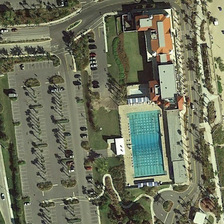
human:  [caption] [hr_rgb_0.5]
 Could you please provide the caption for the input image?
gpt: several buildings and a large parking lot are in a resort .

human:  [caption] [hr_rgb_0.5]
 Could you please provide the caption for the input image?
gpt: several buildings and a large parking lot are in a resort .

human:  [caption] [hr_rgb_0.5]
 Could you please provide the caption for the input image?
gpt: several buildings and a large parking lot are in a resort .

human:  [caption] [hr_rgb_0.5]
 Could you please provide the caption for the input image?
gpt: several buildings and a large parking lot are in a resort .

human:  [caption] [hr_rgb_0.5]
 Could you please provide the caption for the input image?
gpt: several buildings and a large parking lot are in a resort .